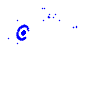
Particle: electron